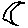
Label: moon